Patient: sex F, age 43
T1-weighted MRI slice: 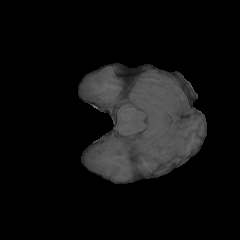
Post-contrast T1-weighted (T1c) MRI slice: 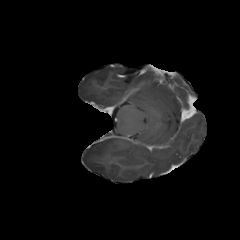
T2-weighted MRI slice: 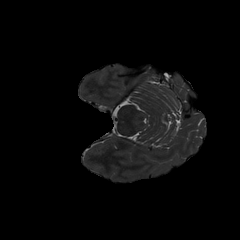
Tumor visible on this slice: no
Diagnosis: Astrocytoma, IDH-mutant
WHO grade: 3